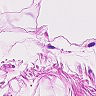
Metastatic tissue present: no